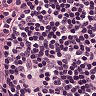
Metastatic tissue present: no